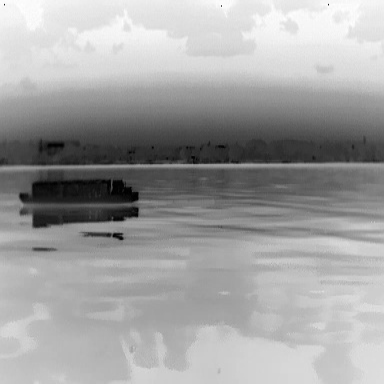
There is a fishing_boat in the infrared image.